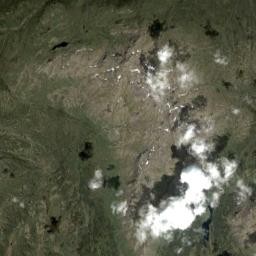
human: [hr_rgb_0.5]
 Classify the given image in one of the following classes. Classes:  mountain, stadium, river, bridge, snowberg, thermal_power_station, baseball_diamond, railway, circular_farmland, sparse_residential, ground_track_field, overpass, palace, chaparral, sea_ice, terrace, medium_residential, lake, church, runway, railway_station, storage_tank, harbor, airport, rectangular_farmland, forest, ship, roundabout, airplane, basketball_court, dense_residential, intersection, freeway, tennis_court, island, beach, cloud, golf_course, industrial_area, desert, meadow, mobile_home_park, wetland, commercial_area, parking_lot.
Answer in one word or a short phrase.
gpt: cloud